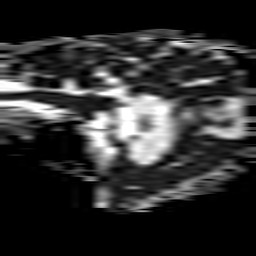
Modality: ADC
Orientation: sagittal
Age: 78
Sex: female
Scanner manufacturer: philips
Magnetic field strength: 3 T
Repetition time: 3.076 s
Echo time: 0.076 s